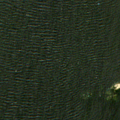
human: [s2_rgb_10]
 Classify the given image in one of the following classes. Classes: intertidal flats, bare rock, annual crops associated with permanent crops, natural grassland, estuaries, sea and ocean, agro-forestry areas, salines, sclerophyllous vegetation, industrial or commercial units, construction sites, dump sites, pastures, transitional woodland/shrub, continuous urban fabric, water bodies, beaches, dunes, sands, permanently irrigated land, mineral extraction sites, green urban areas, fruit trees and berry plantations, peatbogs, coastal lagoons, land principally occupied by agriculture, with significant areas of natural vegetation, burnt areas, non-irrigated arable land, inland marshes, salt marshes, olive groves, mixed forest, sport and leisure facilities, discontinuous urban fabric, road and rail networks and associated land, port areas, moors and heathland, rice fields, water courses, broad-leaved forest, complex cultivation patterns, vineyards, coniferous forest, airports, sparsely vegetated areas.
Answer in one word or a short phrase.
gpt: sea and ocean